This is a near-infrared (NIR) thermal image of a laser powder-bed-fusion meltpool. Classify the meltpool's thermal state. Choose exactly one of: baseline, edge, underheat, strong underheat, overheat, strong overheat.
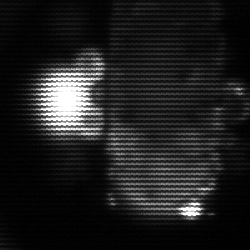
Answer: strong underheat